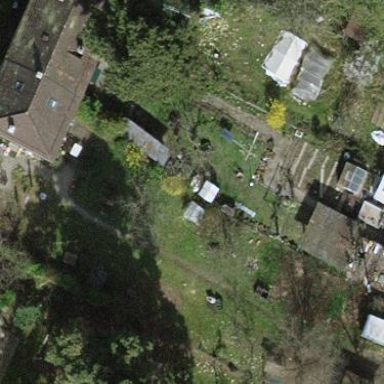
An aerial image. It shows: Garden enclosed by fence.